Question: I have a nested linear layout. On my emulator, the complete layout is visible. But on my phone, the layout is not completely displayed. It gets cut in between. It does not show the bottom most elements.
How do I make the layout fit completely into my screen?
screenshot of how it looks on my phone:

Here is my code:
'''
<?xml version="1.0" encoding="utf-8"?>
<LinearLayout xmlns:android="http://schemas.android.com/apk/res/android"
android:layout_width="match_parent"
android:layout_height="match_parent"
android:background="@raw/bg1"
android:orientation="vertical">
<LinearLayout
android:layout_marginTop="20dp"
android:layout_marginLeft="20dp"
android:layout_marginRight="20dp"
android:layout_width="match_parent"
android:layout_height="wrap_content"
android:orientation="horizontal">
<ImageView
android:id="@+id/imageView1"
android:layout_width="60dp"
android:layout_height="60dp"
android:src="@drawable/logo" />
<TextView
android:id="@+id/textView1"
android:layout_marginLeft="10dp"
android:layout_width="match_parent"
android:layout_height="wrap_content"
android:layout_gravity="center"
android:text="Large Text"
android:textAppearance="?android:attr/textAppearanceLarge" />
</LinearLayout>
<Button
android:id="@+id/button1"
android:layout_width="wrap_content"
android:layout_height="wrap_content"
android:layout_gravity="center"
android:layout_marginTop="30dp"
android:layout_centerHorizontal="true"
android:text="Button" />
<LinearLayout
android:layout_width="match_parent"
android:layout_height="wrap_content"
android:layout_marginTop="30dp"
android:layout_marginLeft="20dp"
android:layout_marginRight="20dp"
android:orientation="horizontal">
<EditText
android:id="@+id/editText1"
android:background="#33FFFFFF"
android:layout_width="200dp"
android:layout_height="200dp" />
<ImageButton
android:id="@+id/imageButton1"
android:layout_width="wrap_content"
android:layout_height="wrap_content"
android:layout_marginLeft="10dp"
android:layout_marginTop="65dp"
android:src="@drawable/ic_talk" />
</LinearLayout>
<Button
android:id="@+id/button2"
style="?android:attr/buttonStyleSmall"
android:layout_gravity="center"
android:layout_width="wrap_content"
android:layout_height="wrap_content"
android:text="Button" />
</LinearLayout>
'''
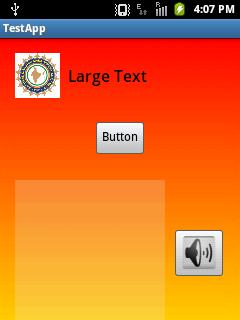
Answer: If you work with weights you will get the same result regardless of the screensize. Which I think is your problem in this case.
It is explained on this page:
<URL>
For example:
'''
<EditText android:id="@+id/edit_message"
android:layout_weight="1"
android:layout_width="0dp"
android:layout_height="wrap_content"
android:hint="@string/edit_message" />
'''